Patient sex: F
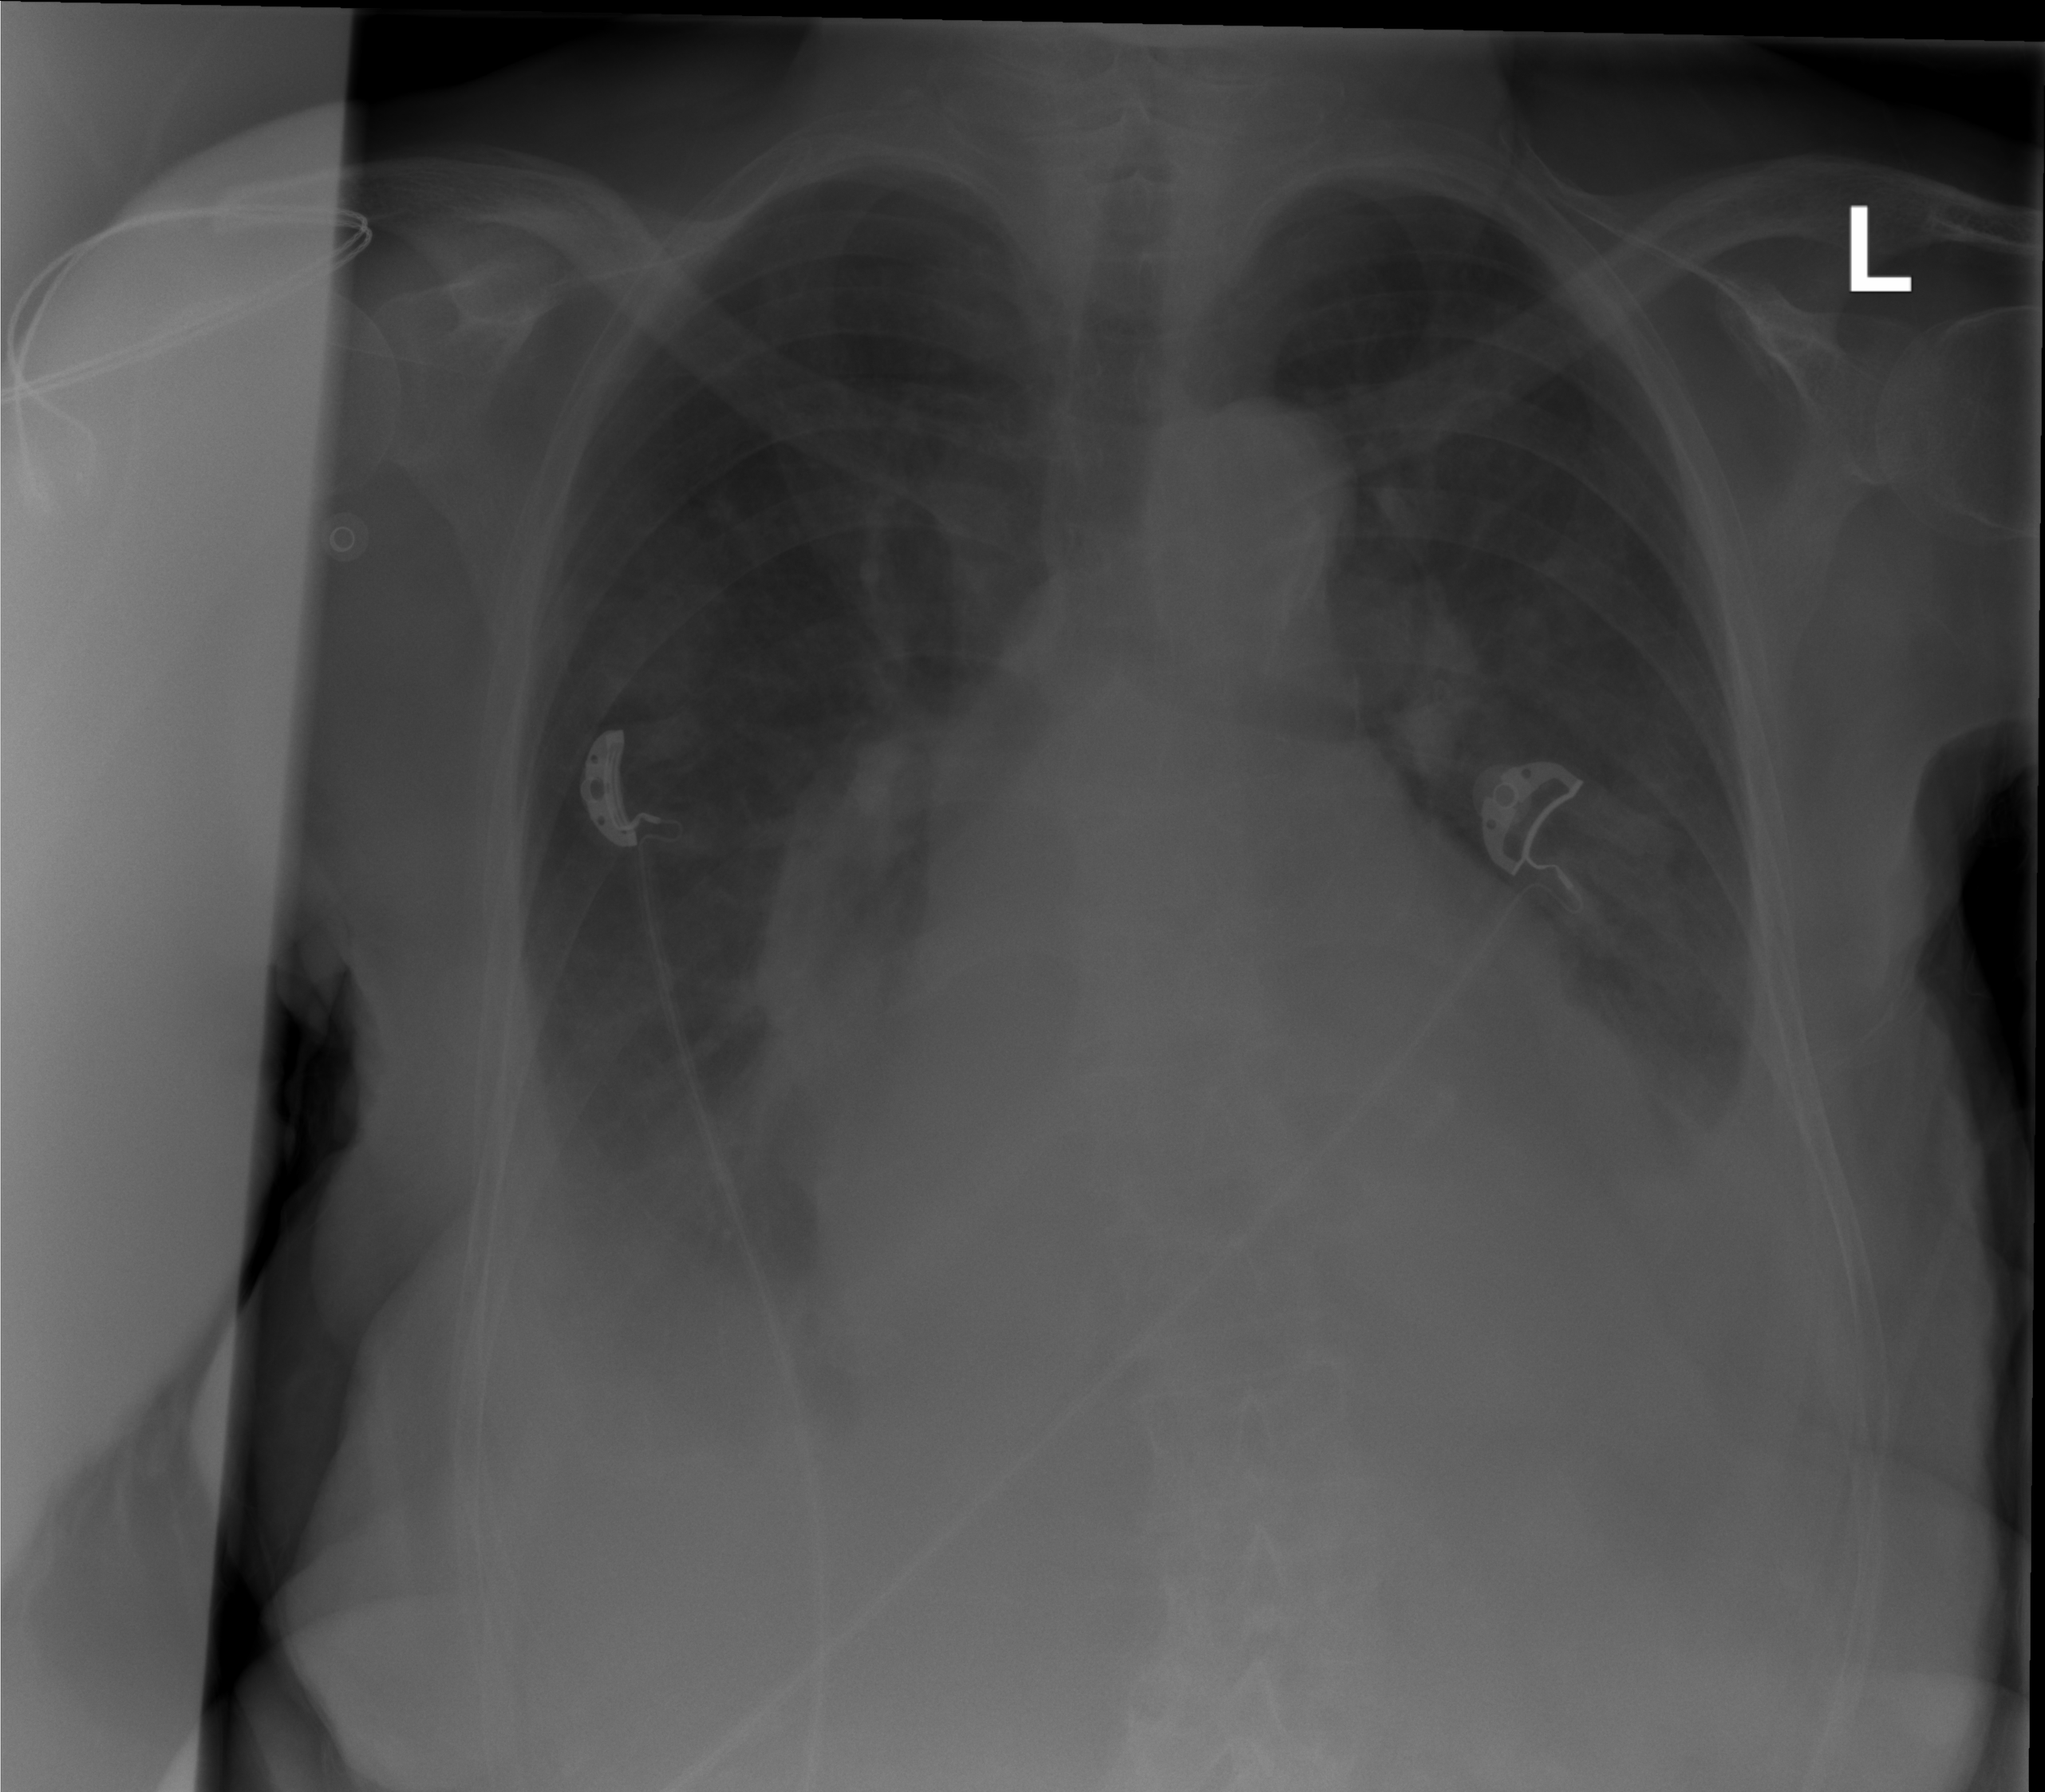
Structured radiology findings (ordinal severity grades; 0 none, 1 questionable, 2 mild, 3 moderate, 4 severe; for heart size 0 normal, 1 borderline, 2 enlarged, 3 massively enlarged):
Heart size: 2
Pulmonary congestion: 0
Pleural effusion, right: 2
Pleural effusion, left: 2
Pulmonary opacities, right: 1
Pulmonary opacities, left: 1
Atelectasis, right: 0
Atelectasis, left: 2